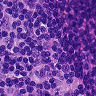
Metastatic tissue present: no